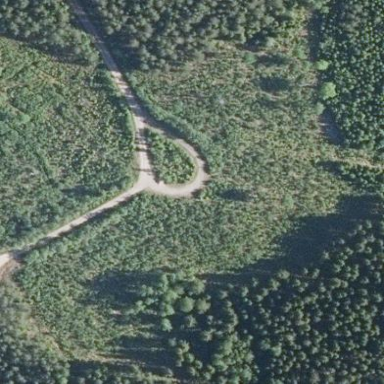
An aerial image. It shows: Clearcut area with scrub vegetation.